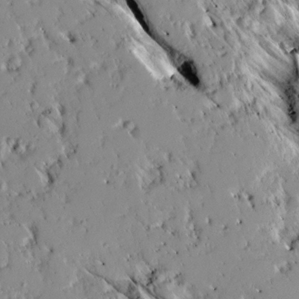
Label: non_frost